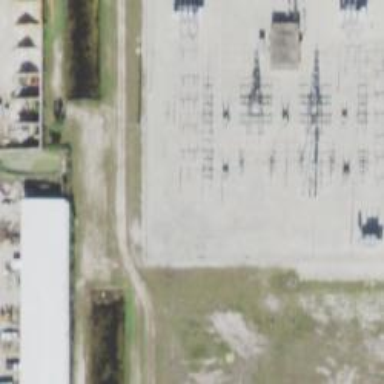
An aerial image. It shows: Switch for power supply.